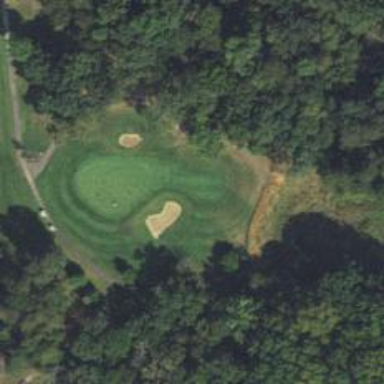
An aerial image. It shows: View of golf hole.